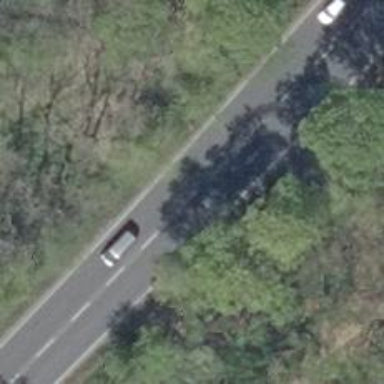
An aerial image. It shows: Asphalt road classified as primary highway.